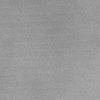
Atmospheric dust classification: dusty